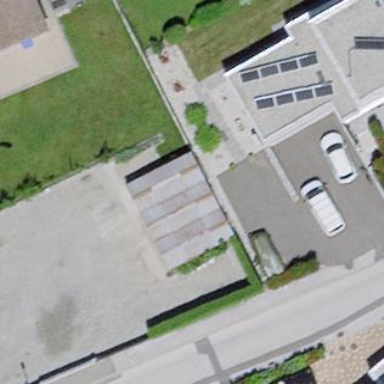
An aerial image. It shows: Shed building.